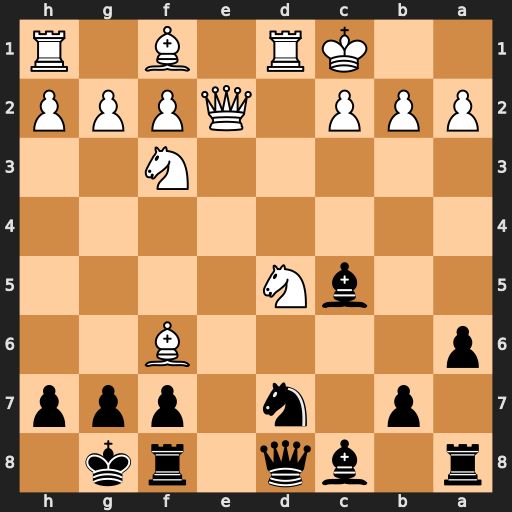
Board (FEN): r1bq1rk1/1p1n1ppp/p4B2/2bN4/8/5N2/PPP1QPPP/2KR1B1R
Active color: b
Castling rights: -
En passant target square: -
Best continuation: Nxf6 Nxf6+ Qxf6